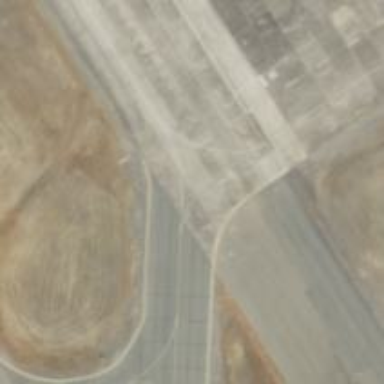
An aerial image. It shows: Image of taxiway at airport.